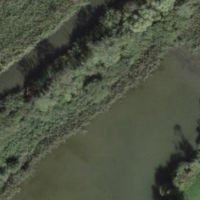
EUNIS habitat code: 14
Species observed at this site:
Cygnus olor